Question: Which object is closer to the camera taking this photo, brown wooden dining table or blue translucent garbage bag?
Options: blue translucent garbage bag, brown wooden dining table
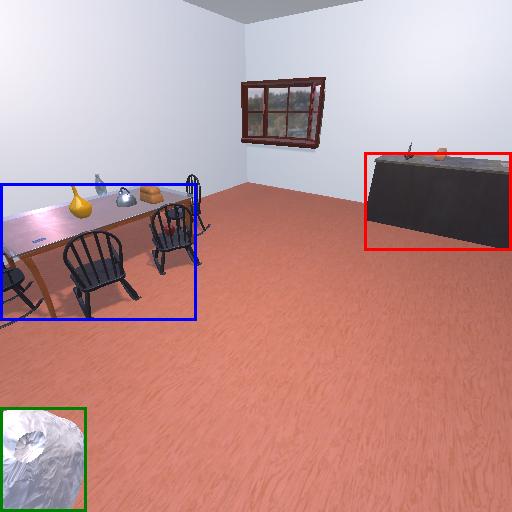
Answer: blue translucent garbage bag